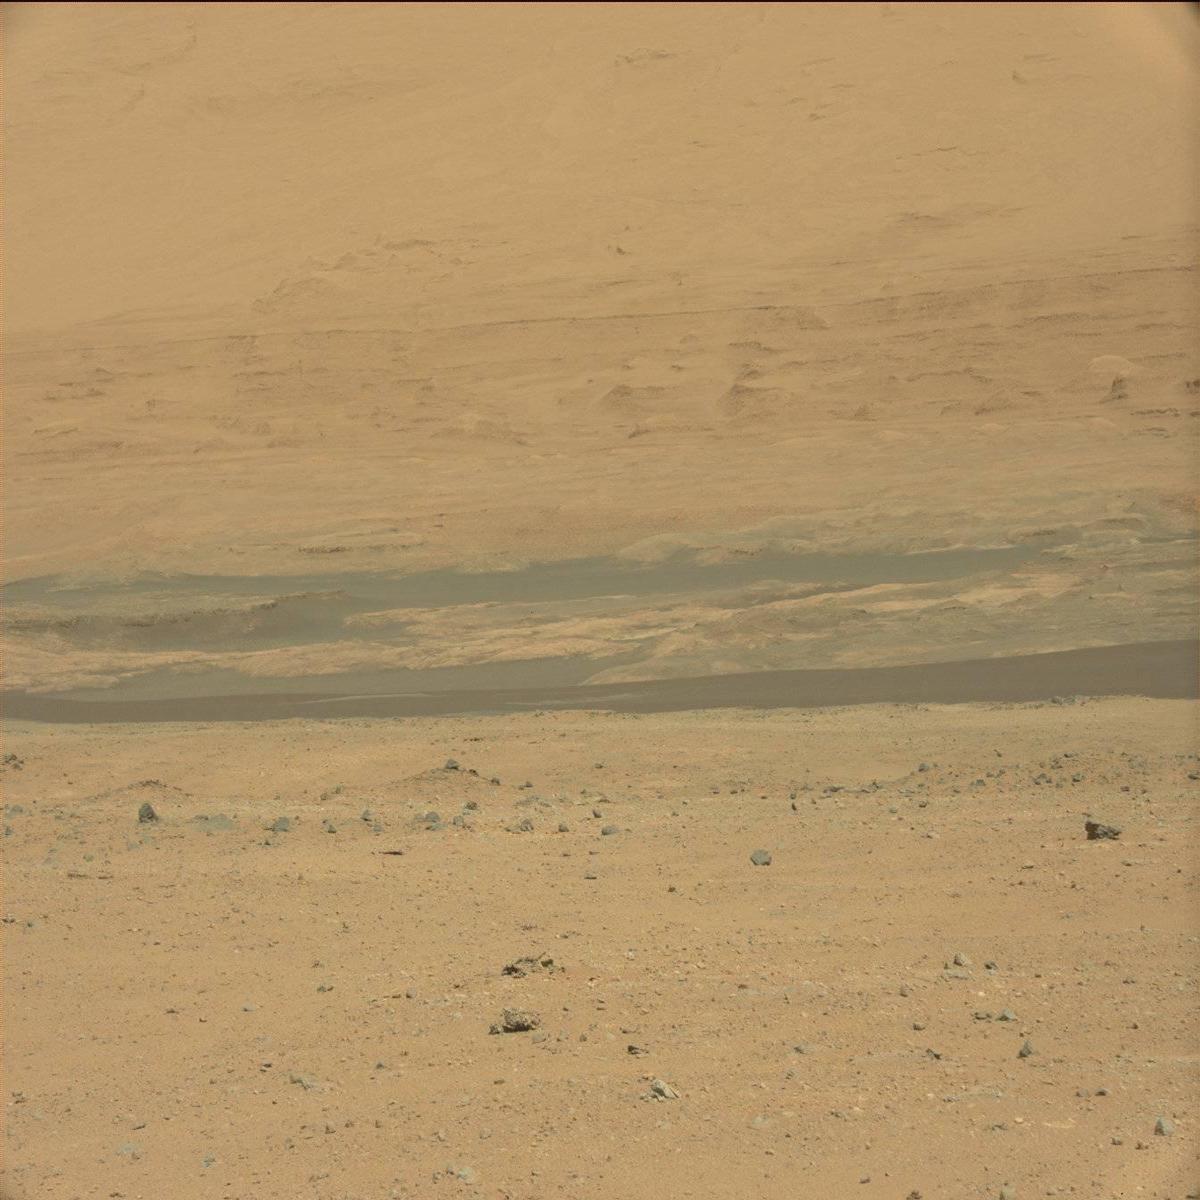
Terrain classes present: Bedrock, Ridge, Sand / Soil